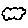
Label: cloud